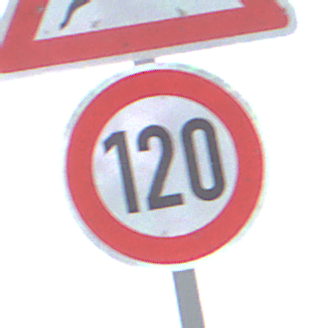
Verkehrszeichen: Geschwindigkeit120
Zusatzzeichen oben: WildwechselLinks
Umgebung: Outdoor, Nature
Tageszeit: MorningAfternoon
Wetter: PartlyCloudy
Licht: Natural
Jahreszeit: NotSpecified
Kontrast: LowContrast